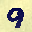
Label: 9